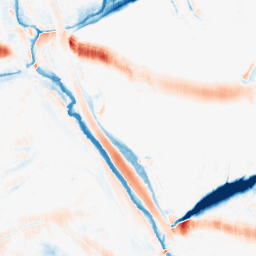
Category: morphological
Decomposition family: morphological_ellipse
Decomposition parameters: operation: average
width: 30
height: 10
Upsampling method: cubic_mitchell
Upsampling parameters: scale: 8
Upsampling scale: 8